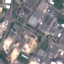
Land use / land cover: Industrial